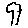
Label: tree